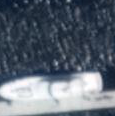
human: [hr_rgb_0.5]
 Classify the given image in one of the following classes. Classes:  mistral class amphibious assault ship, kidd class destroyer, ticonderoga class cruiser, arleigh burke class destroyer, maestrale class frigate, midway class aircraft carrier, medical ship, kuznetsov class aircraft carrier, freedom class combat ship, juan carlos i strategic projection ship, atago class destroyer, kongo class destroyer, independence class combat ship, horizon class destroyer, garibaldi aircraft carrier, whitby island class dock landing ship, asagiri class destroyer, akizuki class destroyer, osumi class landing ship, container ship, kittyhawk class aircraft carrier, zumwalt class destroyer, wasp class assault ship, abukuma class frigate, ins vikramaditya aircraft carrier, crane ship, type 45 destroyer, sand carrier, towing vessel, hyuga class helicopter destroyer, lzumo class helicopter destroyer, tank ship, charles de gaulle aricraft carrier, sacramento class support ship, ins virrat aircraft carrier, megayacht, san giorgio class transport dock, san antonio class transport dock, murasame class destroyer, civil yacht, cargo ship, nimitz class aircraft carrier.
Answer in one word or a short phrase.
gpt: Civil yacht